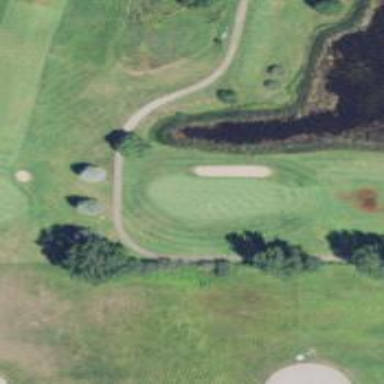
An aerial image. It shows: Golf hole.